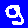
Digit: 9